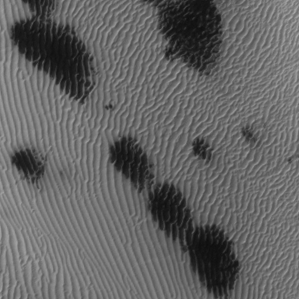
Label: frost